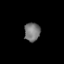
Tissue: lung
Cell type: Endothelial cells
Senescence score: 0.1863
Nuclear area (px): 287
Mean DAPI intensity: 120.554